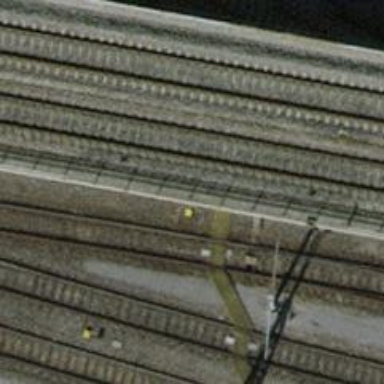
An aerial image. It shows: Uncontrolled railway crossing.